Question: I am making a hangman game, in the main Activity, there is a GridLayout containing the buttons for each letter.
I would like to set a Button array in java to include all of the buttons and access them (in order to use them in java methods, as my teacher instructed us). My question is, what would be the easiest way to identify the buttons in Java, and how can I add them to said Button array?
Thanks in advance. This is my first question here.
The letters are not English letters and in this picture you can see the design of the 'GridLayout'.

Notice that the language direction is RTL instead of LTR which means I used a reverse order of the columns.
So, in addition to my first question, is there any way to 'reverse' the numbers' order from LTR to RTL?
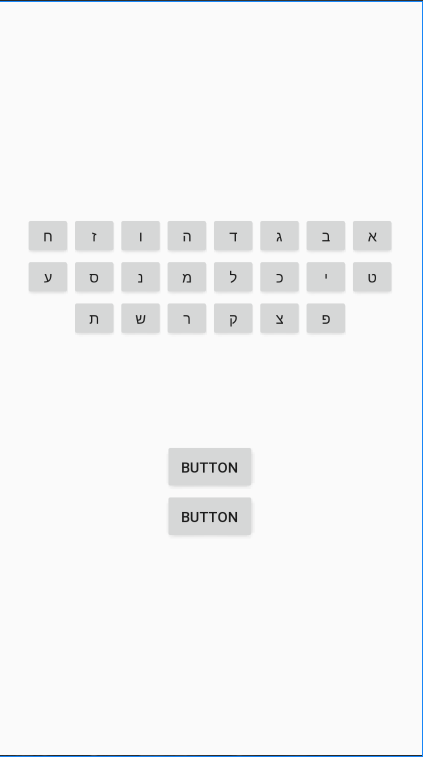
Answer: You don't need an array to identify the buttons. Use an array to identify just the buttons that was pressed.
If your button contains the letter as a text...:
'''
<Button
android:id="@+id/alef_button"
...
android:text="A" />
<Button
android:id="@+id/bet_button"
...
android:text="b" />
'''
Then you can use the same method as a listener for all buttons:
'''
public void onButtonClick(View view) {
Button pressedButton = (Button) view;
if("A".equals(pressedButton.getText())) {
putOnArray("alef");
} else if("b".equals(pressedButton.getText())) {
putOnArray("bet");
} ...
}
'''